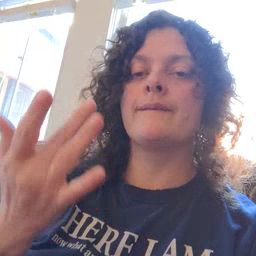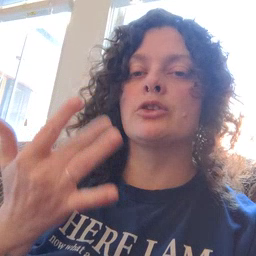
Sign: finger